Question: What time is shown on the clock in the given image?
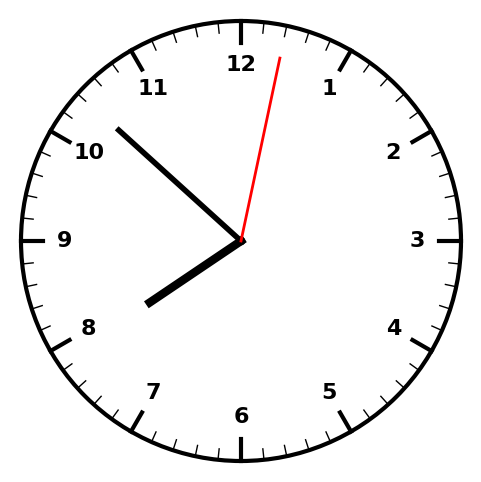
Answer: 07:52:02